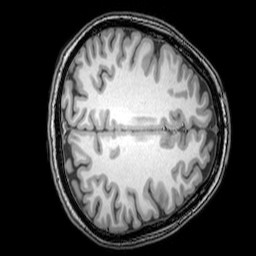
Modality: T1w
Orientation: axial
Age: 25
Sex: female
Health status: healthy
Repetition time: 0.081 s
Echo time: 0.037 s